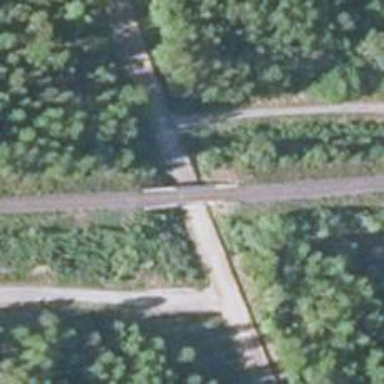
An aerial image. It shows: Bridge carrying continuous railway rails.